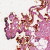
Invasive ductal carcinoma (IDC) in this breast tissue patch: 0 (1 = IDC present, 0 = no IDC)